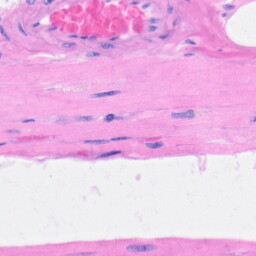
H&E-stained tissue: Heart